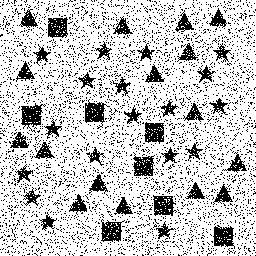
Squares: 8
Triangles: 16
Stars: 18
Total shapes: 42